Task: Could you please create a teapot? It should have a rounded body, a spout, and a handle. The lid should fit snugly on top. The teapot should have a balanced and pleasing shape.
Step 48:
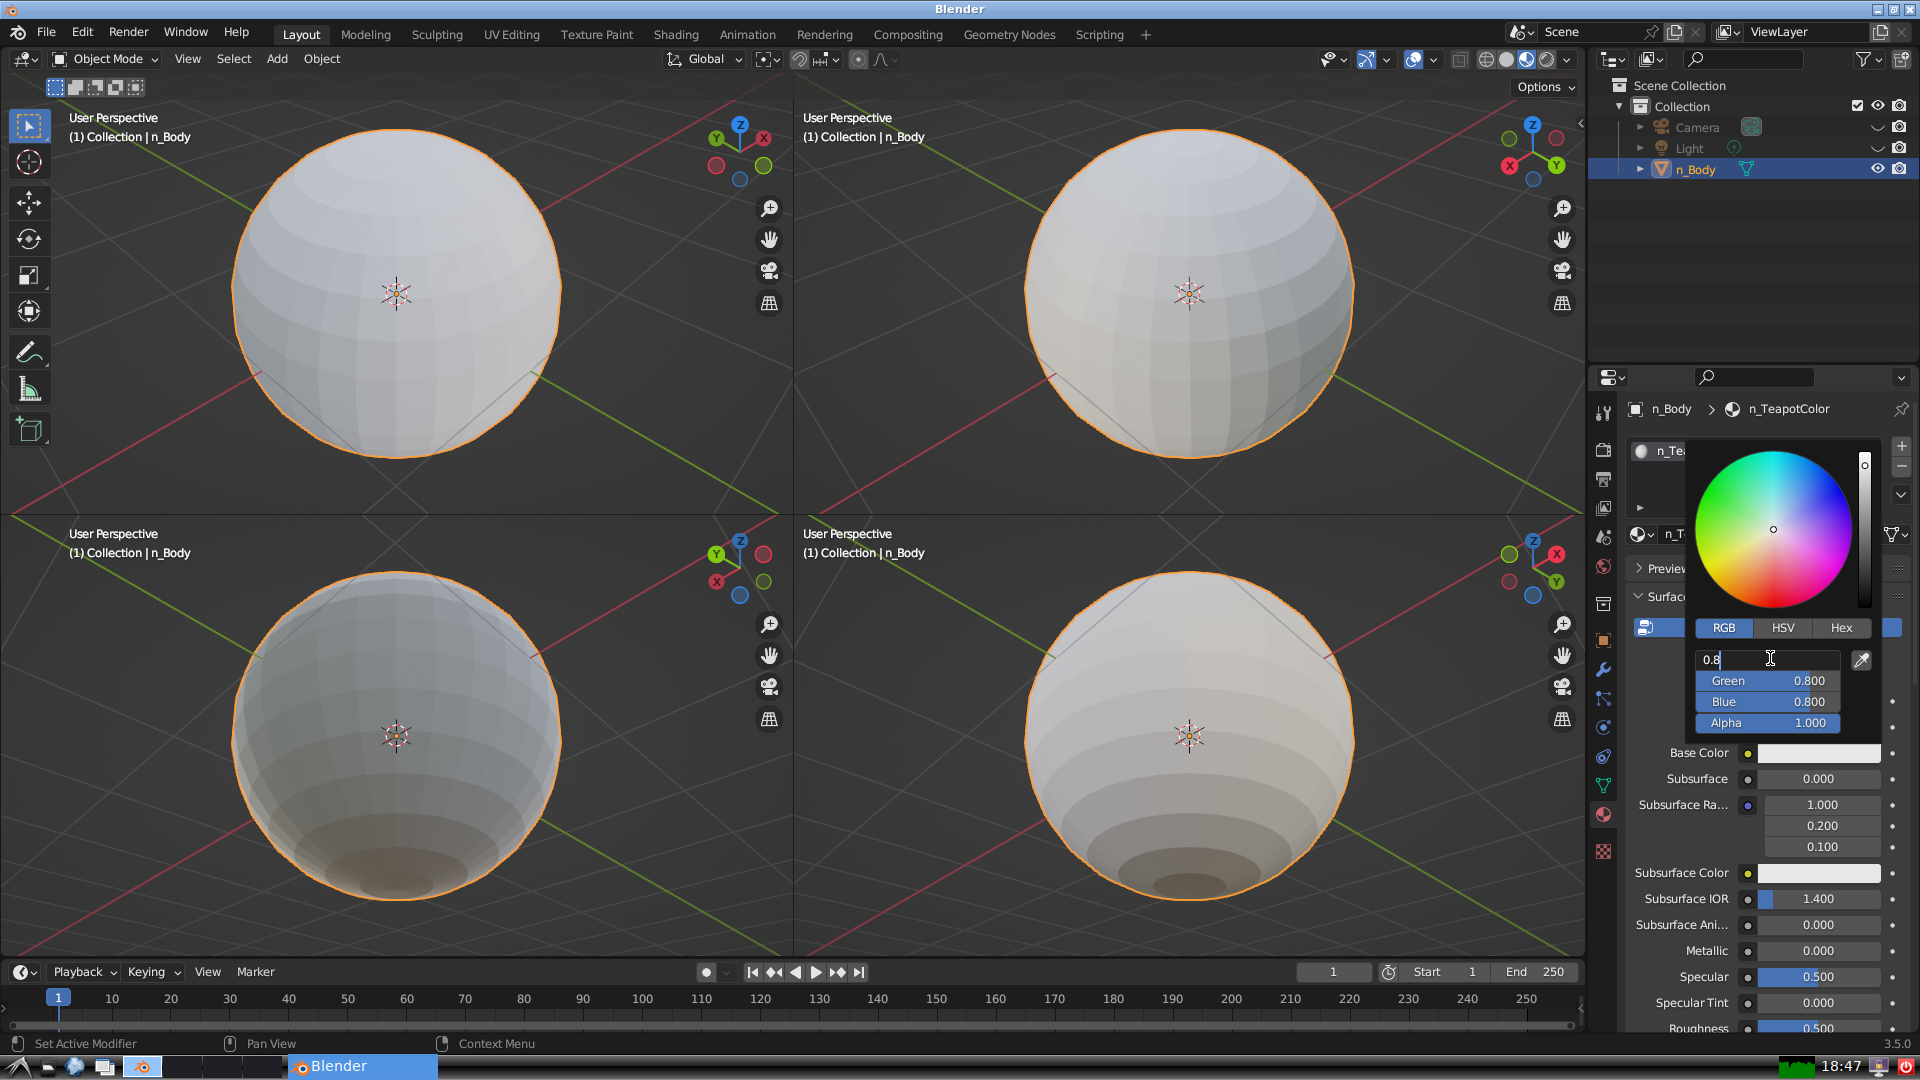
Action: {"key_press": ['Return']}